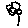
Label: flower